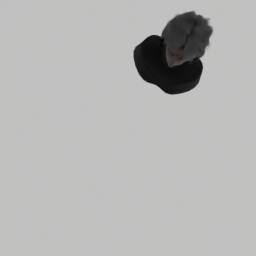
Label: people